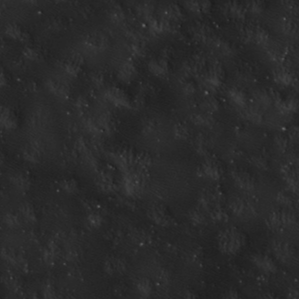
Label: non_frost